Field crop: maize
Growth stage: 2
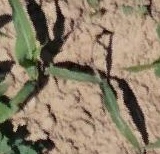
Species: maize